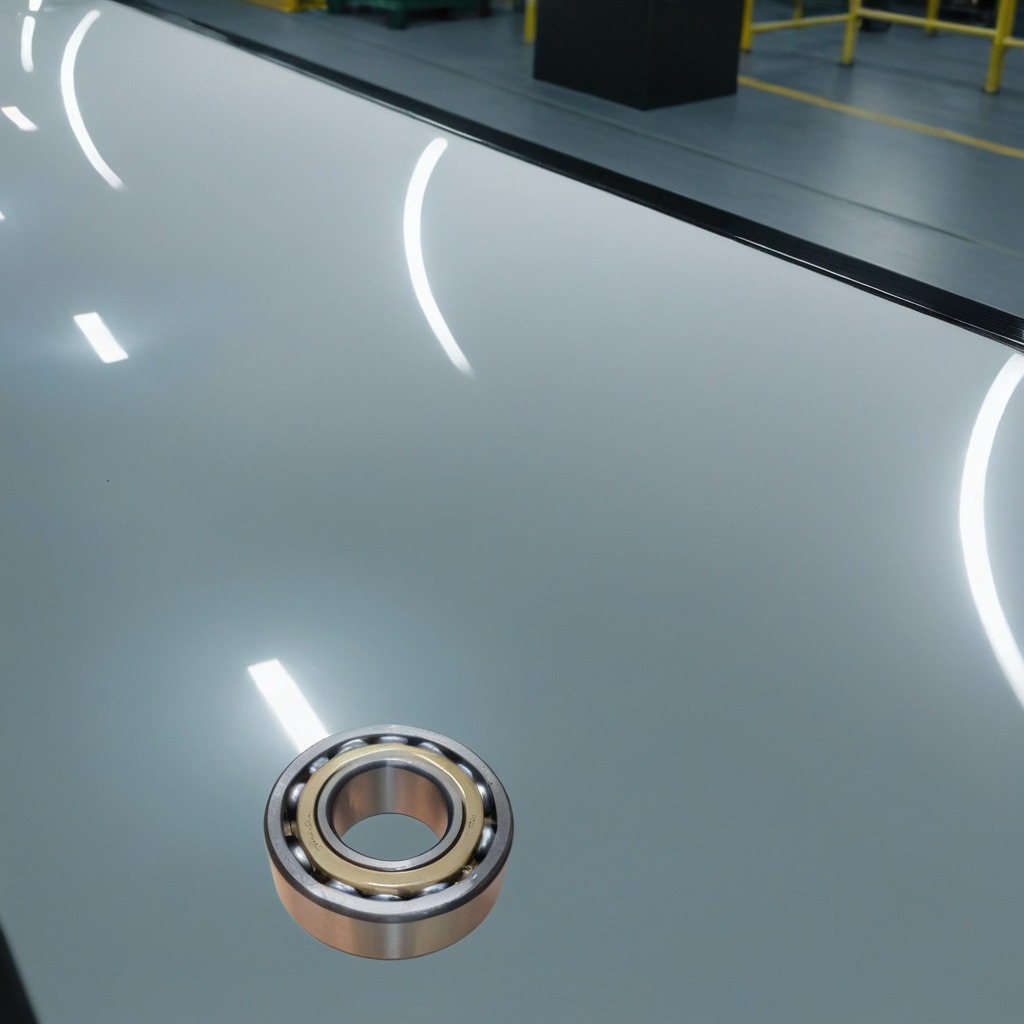
A metal ball bearing is lying on the table.